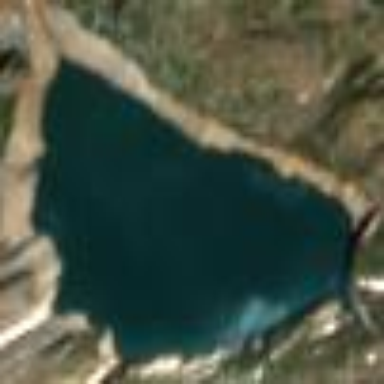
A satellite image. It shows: Beautiful lake surrounded by reservoir area.